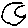
Label: moon